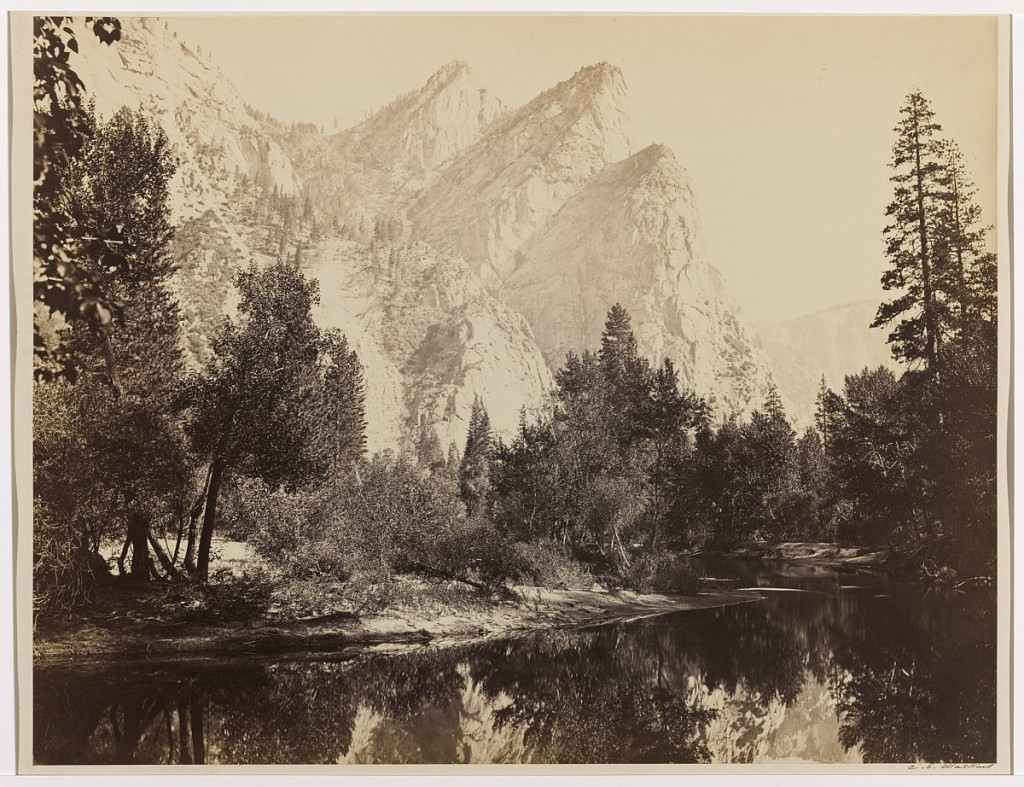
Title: Three Brothers, Yosemite
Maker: Carleton E. Watkins, American, 1829 – 1916
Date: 1861–66
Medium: Albumen silver print on white wove paper
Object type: Photograph
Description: Three-peaked mountain in the distance; tree-lined lake in the foreground.